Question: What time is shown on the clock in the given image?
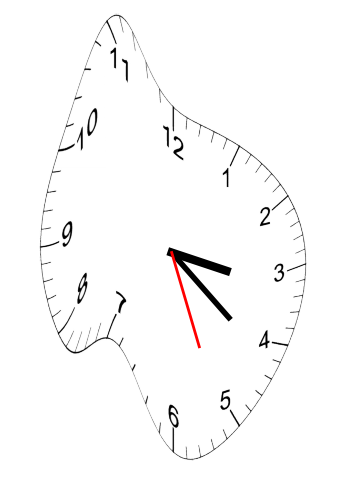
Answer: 03:21:26